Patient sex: M
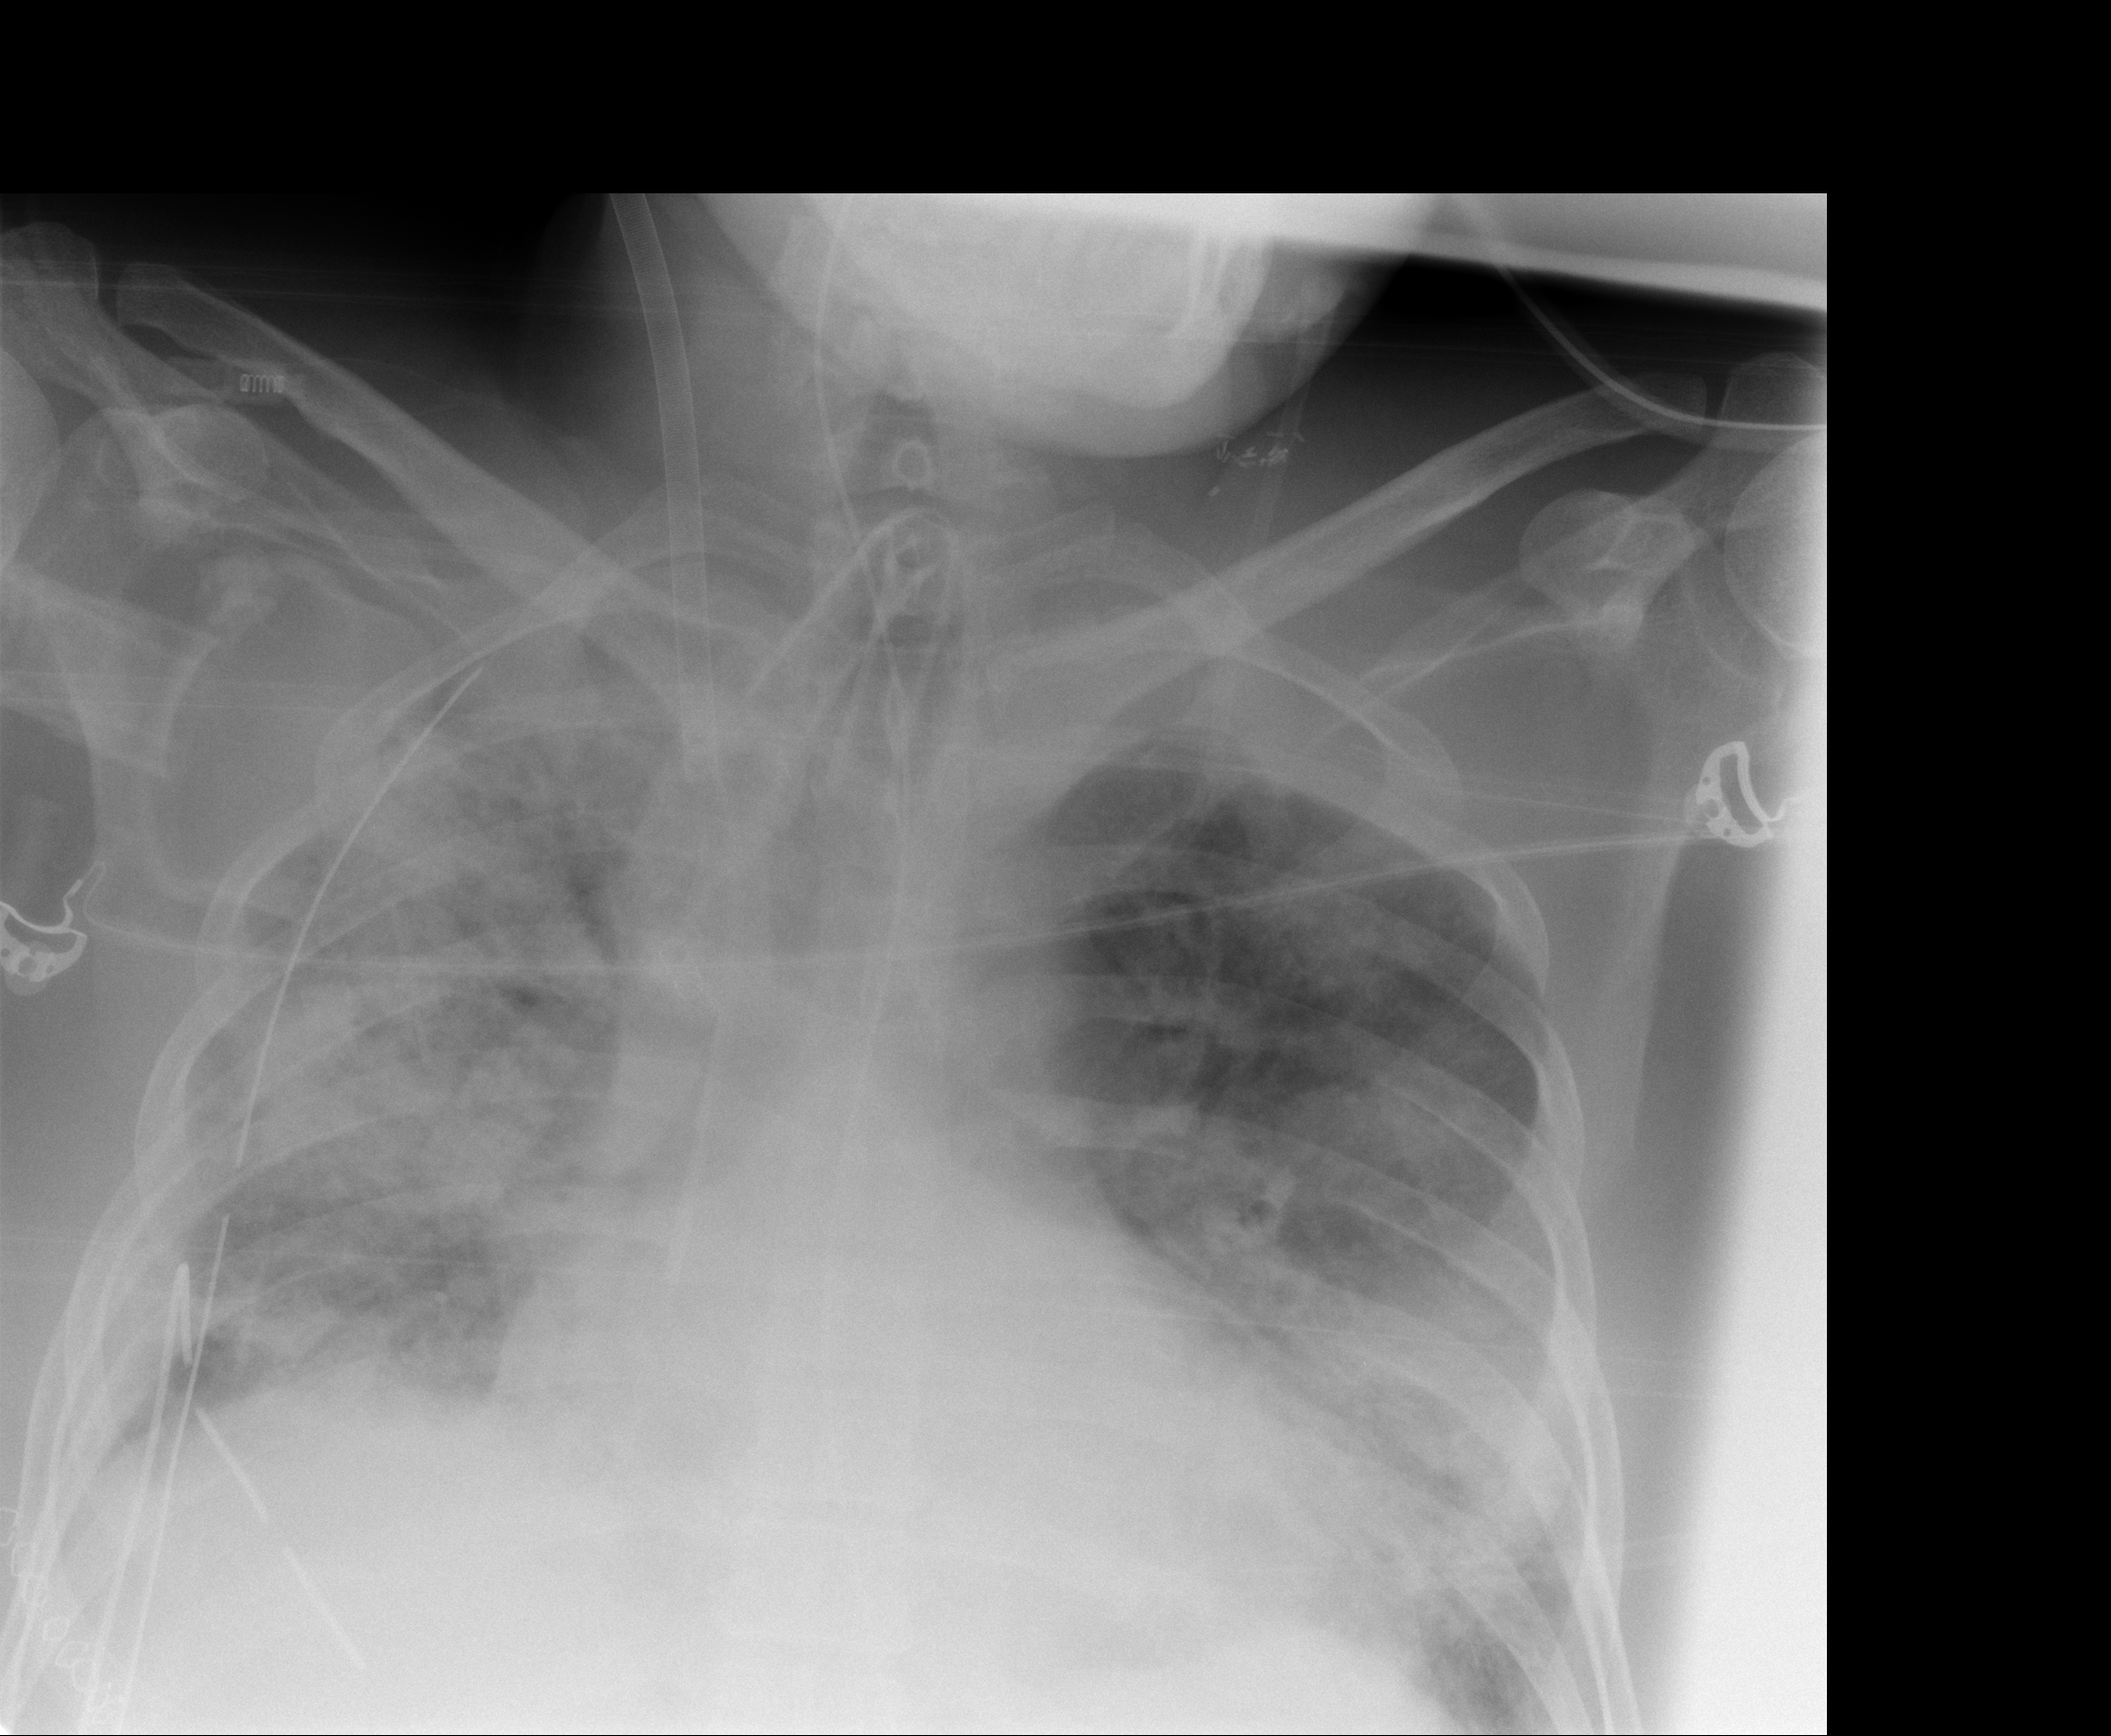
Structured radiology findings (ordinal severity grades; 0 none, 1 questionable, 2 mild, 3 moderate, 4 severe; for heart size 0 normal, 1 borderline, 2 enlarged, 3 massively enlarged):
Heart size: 0
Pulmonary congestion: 3
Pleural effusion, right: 2
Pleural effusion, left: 2
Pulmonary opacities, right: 4
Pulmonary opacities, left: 4
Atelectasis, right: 4
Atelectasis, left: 4